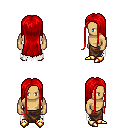
a pixel art fantasy rpg character, male body template, human, tanned skin, white tattered cape, robe skirt, red extra-long hairstyle, gold boots, four views (front, back, left, right), 2x2 character sprite sheet, small pixel art, hard edges, no anti-aliasing